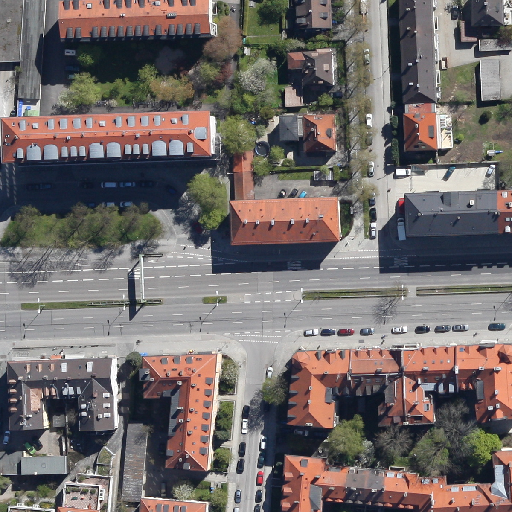
Referring expression: building along the road